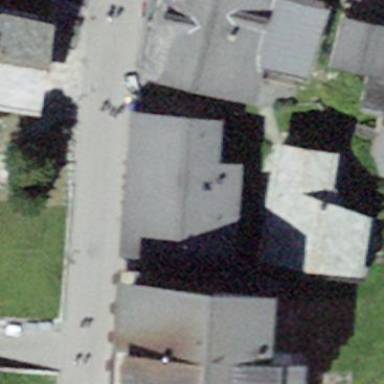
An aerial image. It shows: Building.